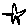
Label: star